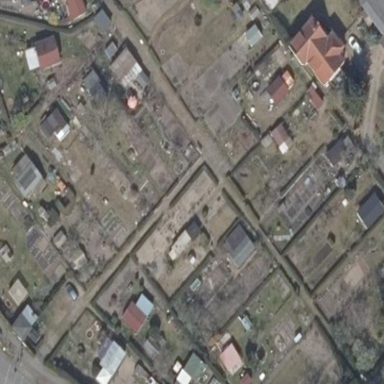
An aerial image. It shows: Area designated for allotments.